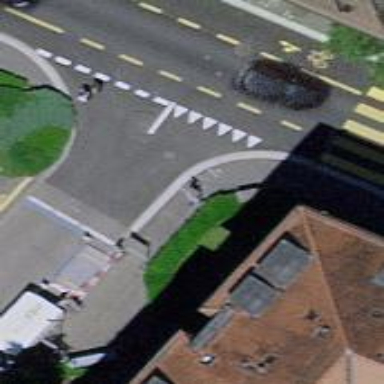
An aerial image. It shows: Kerb serving as barrier.